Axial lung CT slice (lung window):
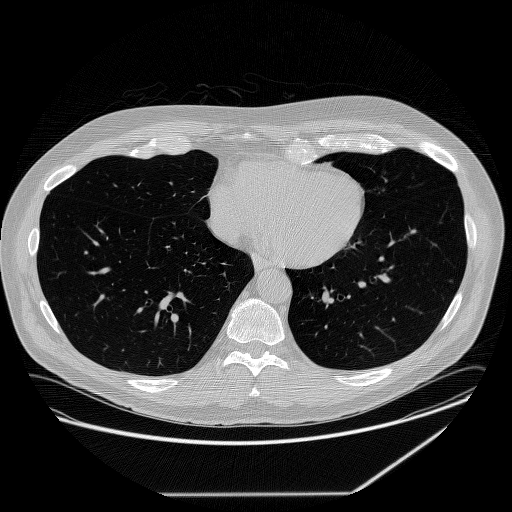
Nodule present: no